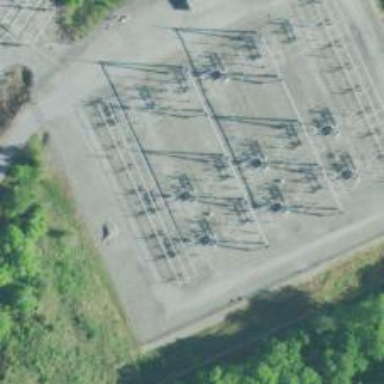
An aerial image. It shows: Switch used for power control.